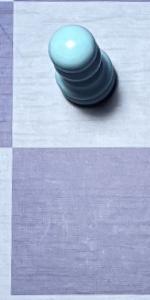
Label: Empty